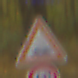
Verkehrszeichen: UnebeneFahrbahn
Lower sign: Geschwindigkeit40
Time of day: Midday
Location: Outdoor (Nature)
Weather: Overcast
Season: NotSpecified
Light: Natural